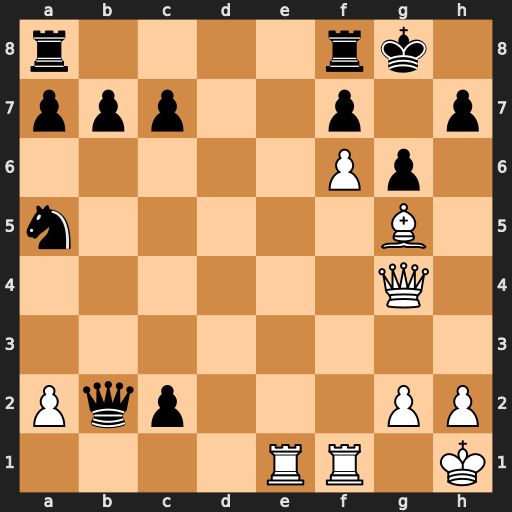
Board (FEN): r4rk1/ppp2p1p/5Pp1/n5B1/6Q1/8/Pqp3PP/4RR1K
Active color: w
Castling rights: -
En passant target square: -
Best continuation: Qh4 h5 Bc1 Qb5 Qf4